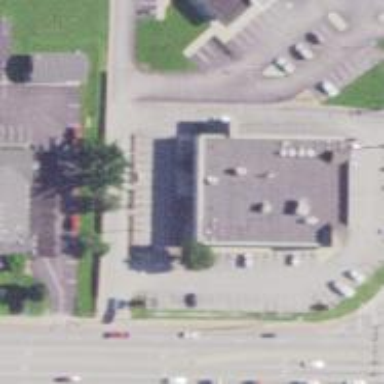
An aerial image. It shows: Pharmacy providing healthcare services.